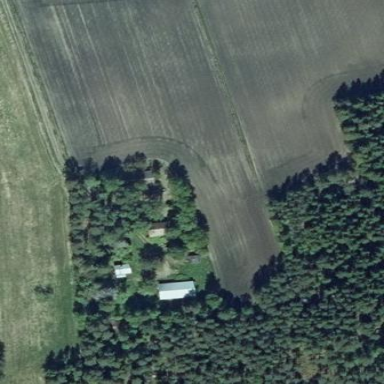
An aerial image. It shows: Farmyard in rural farm setting.